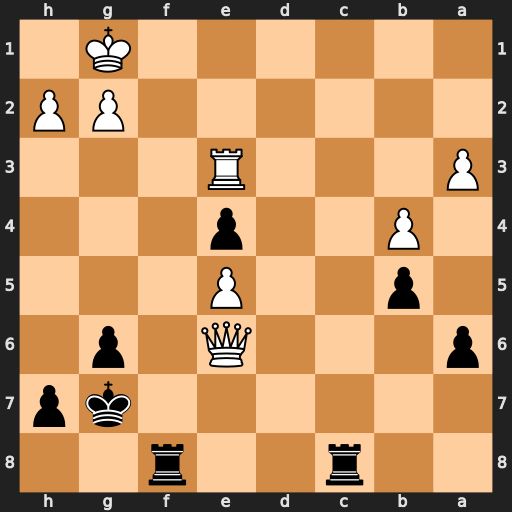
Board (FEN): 2r2r2/6kp/p3Q1p1/1p2P3/1P2p3/P3R3/6PP/6K1
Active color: b
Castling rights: -
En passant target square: -
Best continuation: Rc1+ Re1 Rxe1#